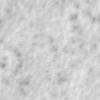
Label: no_change